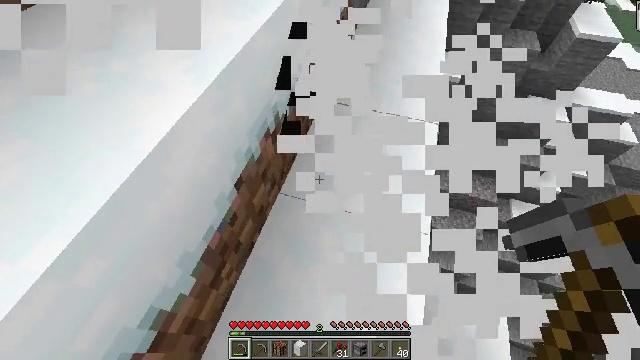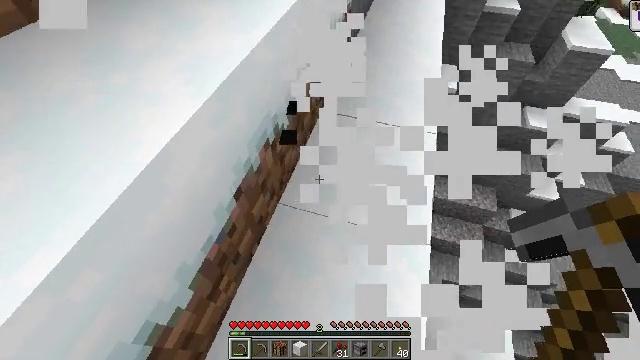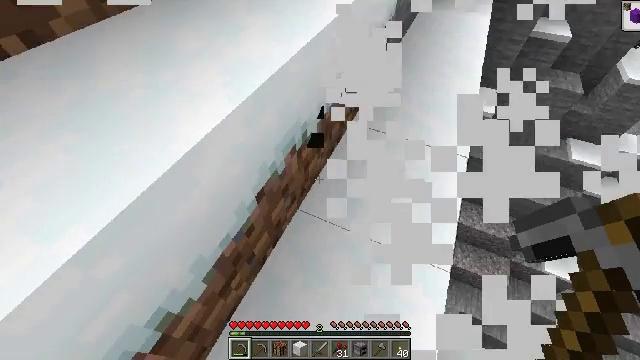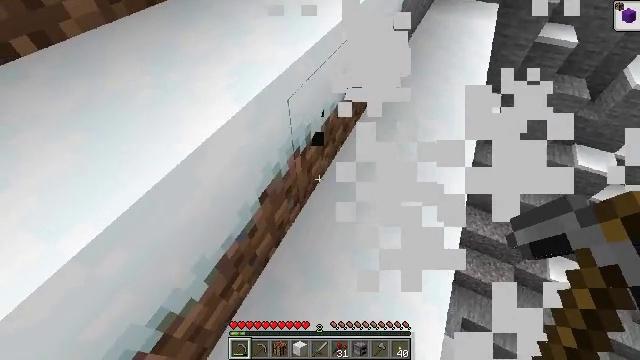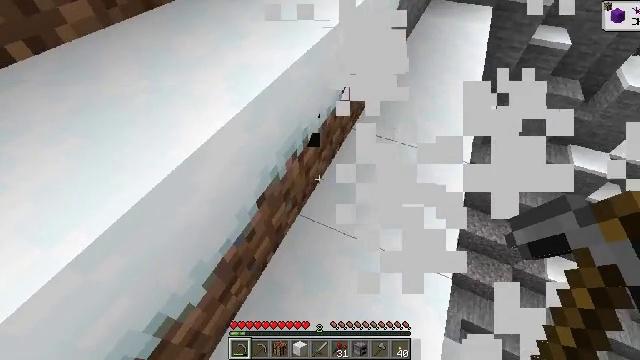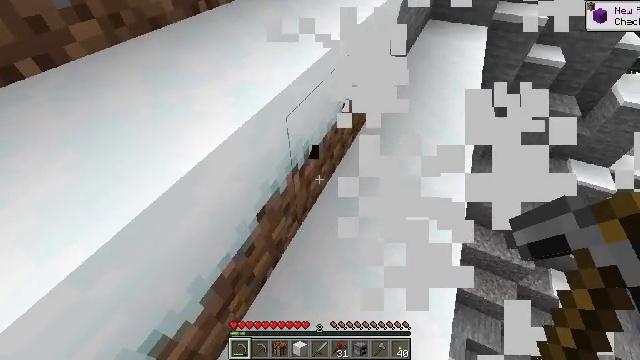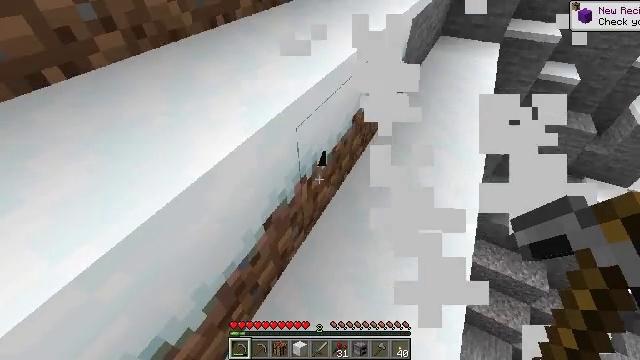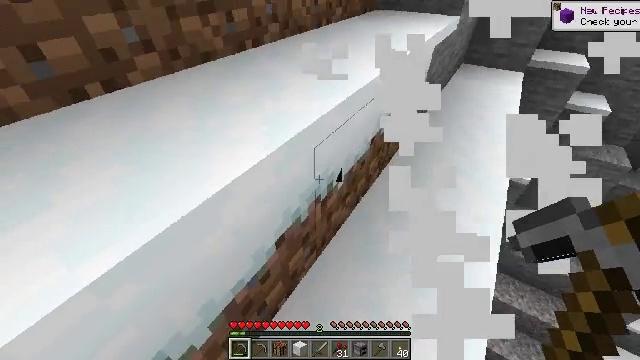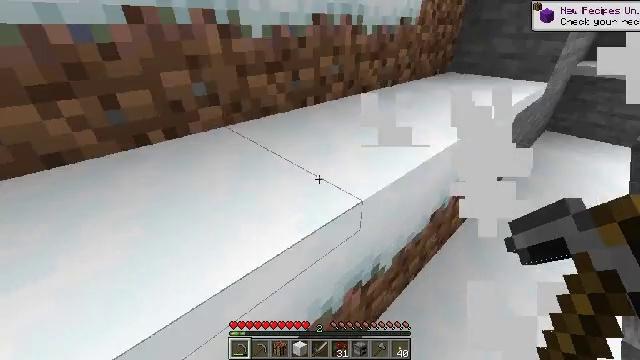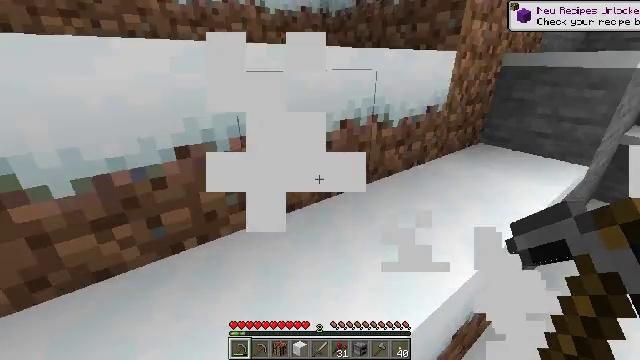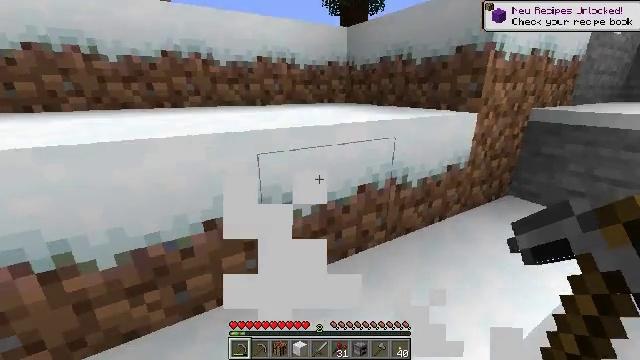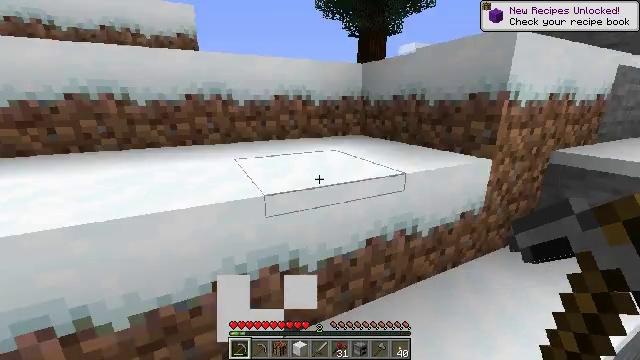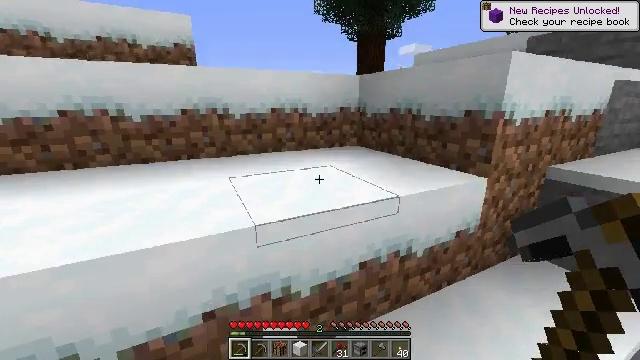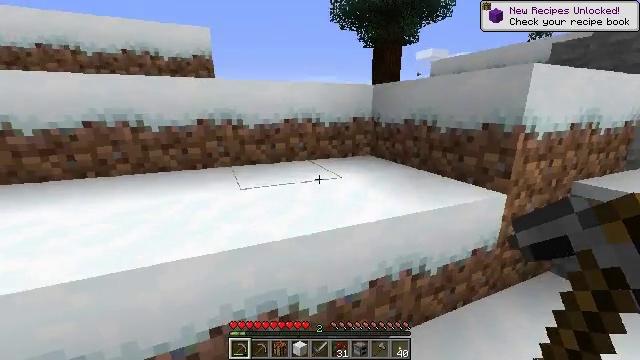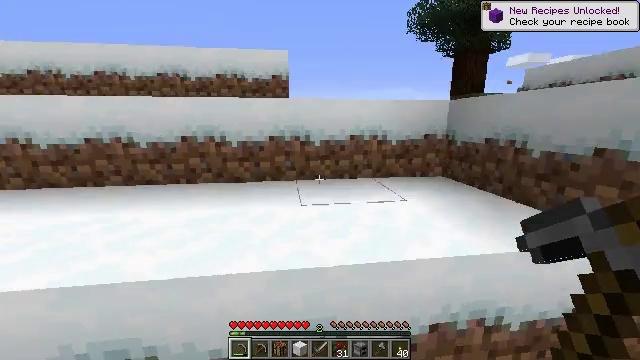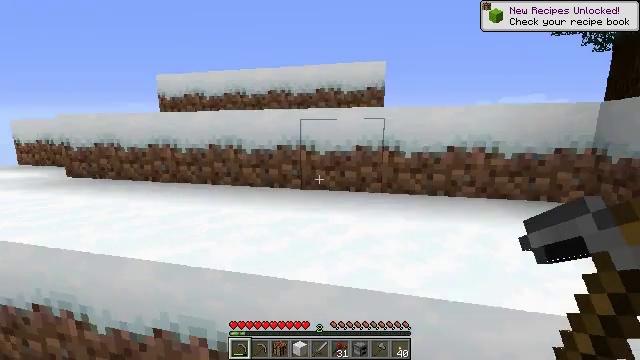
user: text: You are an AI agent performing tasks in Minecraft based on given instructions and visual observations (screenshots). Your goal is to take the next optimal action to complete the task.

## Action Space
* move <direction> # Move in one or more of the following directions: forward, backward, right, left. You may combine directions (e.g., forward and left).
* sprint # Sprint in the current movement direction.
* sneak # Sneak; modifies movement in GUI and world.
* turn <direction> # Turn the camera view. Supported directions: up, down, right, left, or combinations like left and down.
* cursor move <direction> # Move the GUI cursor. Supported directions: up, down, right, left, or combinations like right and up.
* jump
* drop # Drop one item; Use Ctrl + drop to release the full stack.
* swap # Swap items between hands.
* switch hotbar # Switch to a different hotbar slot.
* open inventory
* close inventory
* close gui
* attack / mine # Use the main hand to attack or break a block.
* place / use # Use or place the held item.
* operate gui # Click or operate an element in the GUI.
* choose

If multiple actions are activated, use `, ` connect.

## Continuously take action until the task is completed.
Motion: motion action
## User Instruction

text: Dig up the grass block for dirt.
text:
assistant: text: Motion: turn up
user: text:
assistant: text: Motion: turn left and up
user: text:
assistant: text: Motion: turn left
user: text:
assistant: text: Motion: no_op
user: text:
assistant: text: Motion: turn up
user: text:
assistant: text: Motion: turn left and up
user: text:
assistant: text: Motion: move forward, turn left and up
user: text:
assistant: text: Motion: move forward, turn left and up
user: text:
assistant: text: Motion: move forward, turn left and up, jump
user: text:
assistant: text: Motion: move forward, turn left and up, jump
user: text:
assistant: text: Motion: move forward, turn left and up, jump
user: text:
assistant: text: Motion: move forward, jump
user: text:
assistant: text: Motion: move forward, turn left and up, jump
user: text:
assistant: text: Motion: move forward, turn left and up
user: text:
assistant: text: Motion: move forward, turn left and up
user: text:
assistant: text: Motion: move forward, turn left
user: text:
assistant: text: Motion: move forward
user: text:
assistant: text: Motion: move forward, turn left
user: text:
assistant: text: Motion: move forward, turn left
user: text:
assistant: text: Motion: move forward, turn left
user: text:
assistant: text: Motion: move forward, jump
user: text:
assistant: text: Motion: move forward, jump
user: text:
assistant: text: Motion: move forward, jump
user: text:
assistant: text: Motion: move forward, jump
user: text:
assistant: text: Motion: move forward, jump
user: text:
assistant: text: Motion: move forward
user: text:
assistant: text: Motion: move forward
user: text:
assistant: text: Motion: move forward
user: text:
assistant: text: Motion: move forward
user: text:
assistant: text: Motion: move forward